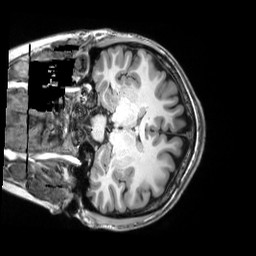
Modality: T1w
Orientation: coronal
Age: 20
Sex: female